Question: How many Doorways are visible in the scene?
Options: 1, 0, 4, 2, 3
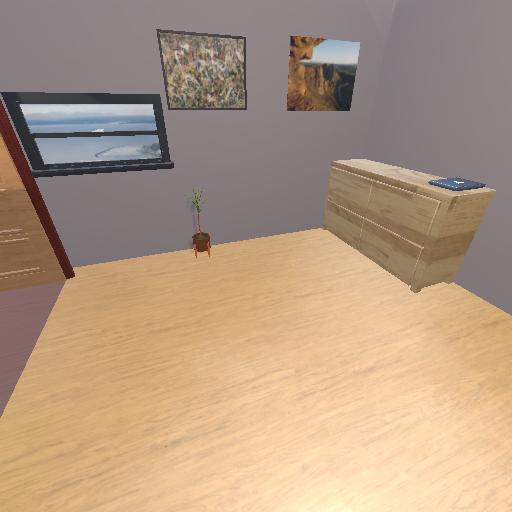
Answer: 1